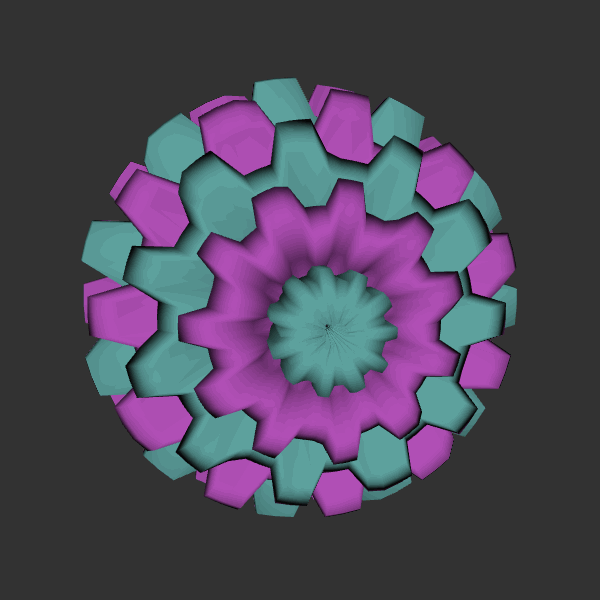
Background: dark